【题型】解答题　【知识点】函数　【难度】easy
已知$f(x) = 2\sin(\omega x + \varphi)$，其中$\omega > 0$，$|\varphi| < \frac{\pi}{2}$.

(1)若$\varphi = \frac{\pi}{4}$，函数$y = f(x)$的最小正周期$T$为$4\pi$，求函数$y = f(x)$的单调减区间；
(2)设函数$y = f(x)$的部分图象如图所示，其中$\overrightarrow{AB} \cdot \overrightarrow{AC} = 12$，$D(0, -\sqrt{3})$，求函数的最小正周期$T$，并求$y = f(x)$的解析式.
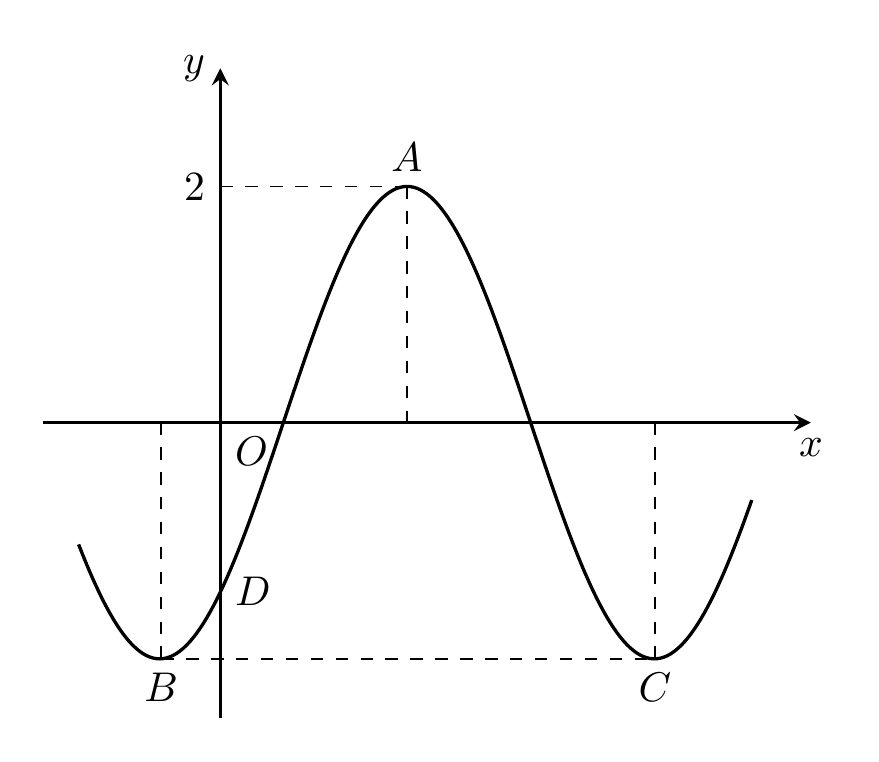
【解答】
【答案】(1)$\left[4k\pi + \frac{\pi}{2}, 4k\pi + \frac{5\pi}{2}\right](k \in Z)$

(2)$T = 4$，$f(x) = 2\sin\left(\frac{\pi}{2}x - \frac{\pi}{3}\right)$.

【分析】(1) 根据$T = \frac{2\pi}{|\omega|}$求出$\omega$，求出$f(x)$的解析式，利用整体代换法计算即可求解；

(2) 由图可知$\overrightarrow{AB} = \left(-\frac{T}{2}, -4\right)$，$\overrightarrow{AC} = \left(\frac{T}{2}, -4\right)$，利用平面向量数量积的定义和坐标表示求出$T = 4$，进而求$\omega$，将点$D$代入解析式计算即可求解.

【解析】(1) 由题，$T = \frac{2\pi}{\omega} = 4\pi$，解得$\omega = \frac{1}{2}$，故$f(x) = 2\sin\left(\frac{1}{2}x + \frac{\pi}{4}\right)$.

令$2k\pi + \frac{\pi}{2} \leq \frac{1}{2}x + \frac{\pi}{4} \leq 2k\pi + \frac{3\pi}{2}(k \in Z)$，

所以$f(x)$的单调减区间为$\left[4k\pi + \frac{\pi}{2}, 4k\pi + \frac{5\pi}{2}\right](k \in Z)$.

(2) 由题，可得
$\overrightarrow{AB} = \left(-\frac{T}{2}, -4\right)$，$\overrightarrow{AC} = \left(\frac{T}{2}, -4\right)$
，

因此，
$\overrightarrow{AB} \cdot \overrightarrow{AC} = -\frac{T^2}{4} + 16$，又$\overrightarrow{AB} \cdot \overrightarrow{AC} = 12$，得$T = 4$
.

由
$T = \frac{2\pi}{\omega} = 4$，得$\omega = \frac{\pi}{2}$
.

再将
$D(0, -\sqrt{3})$代入$y = f(x)$，即$2\sin\varphi = -\sqrt{3}$
.

由
$|\varphi| < \frac{\pi}{2}$，解得$\varphi = -\frac{\pi}{3}$
.

因此
$y = f(x)$的解析式为$f(x) = 2\sin\left(\frac{\pi}{2}x - \frac{\pi}{3}\right)$
.

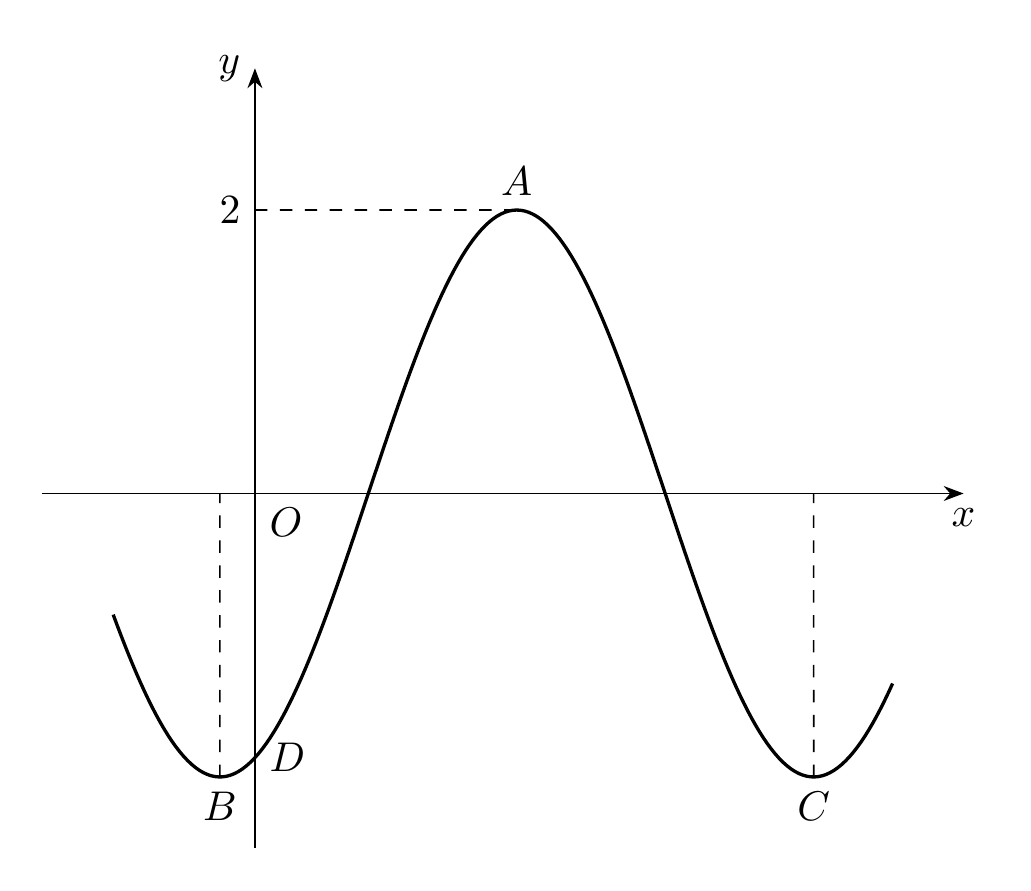